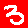
Digit: 3